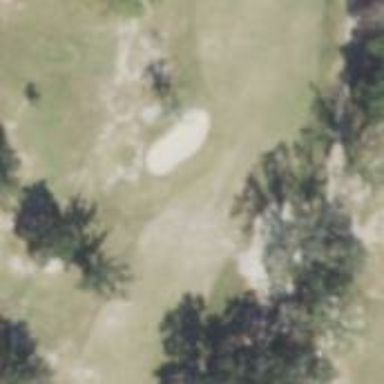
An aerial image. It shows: View of golf hole.